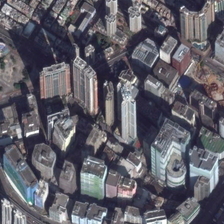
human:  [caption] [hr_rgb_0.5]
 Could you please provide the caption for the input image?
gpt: high rise buildings belong to the economic center of a city .

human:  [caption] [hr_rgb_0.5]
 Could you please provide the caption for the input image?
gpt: high rise buildings belong to the economic center of a city .

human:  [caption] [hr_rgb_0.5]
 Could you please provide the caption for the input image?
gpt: surrounded by the size of the building .

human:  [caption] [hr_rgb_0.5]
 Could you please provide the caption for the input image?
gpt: surrounded by the size of the building .

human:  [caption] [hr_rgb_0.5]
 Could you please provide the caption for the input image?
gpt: high rise buildings belong to the economic center of a city .